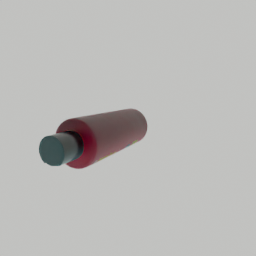
Label: tools